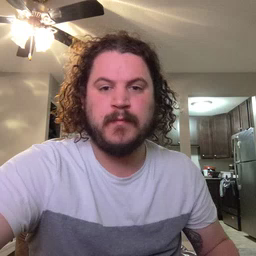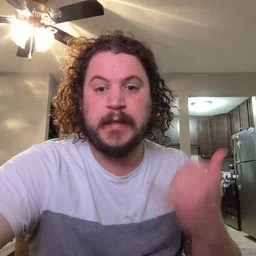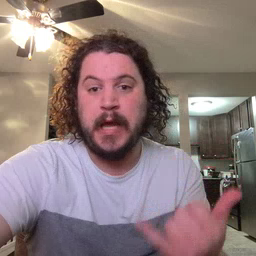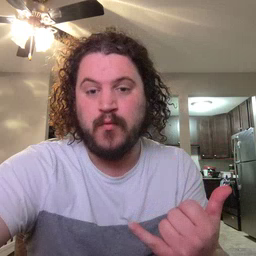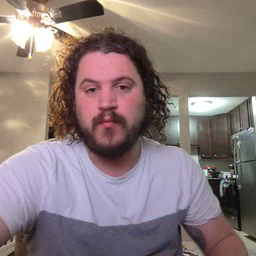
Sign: now